Field crop: maize
Growth stage: 2
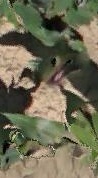
Species: maize